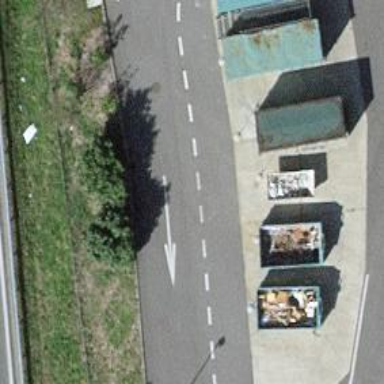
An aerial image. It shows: Recycling centre providing amenities for recycling.